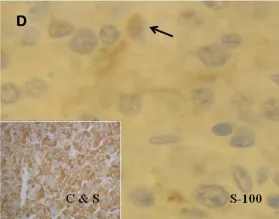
C. Histological examination. Haematoxylin and eosin staining (H & E, 40x magnification) showing the "zellballen" packeting of cells, without atypia, surrounded by capillary network (blue arrow).
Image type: pathology (h&e)